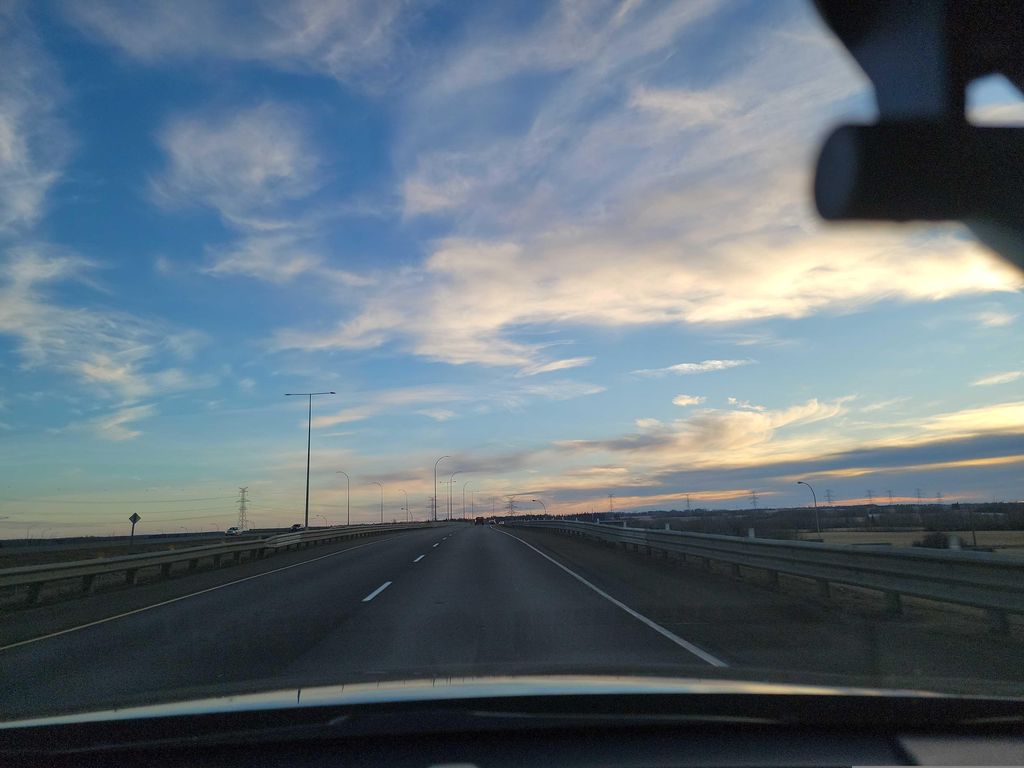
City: edmonton